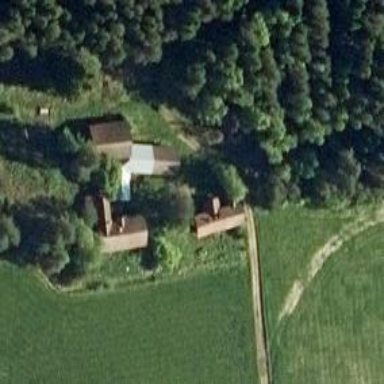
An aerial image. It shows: Farm.